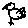
Label: bird